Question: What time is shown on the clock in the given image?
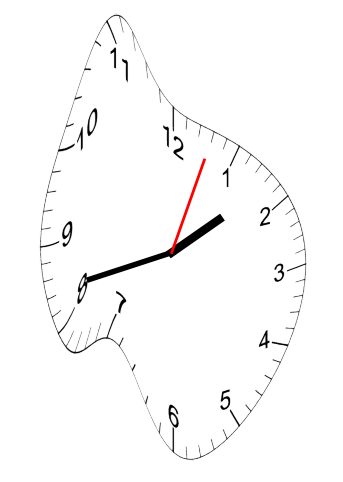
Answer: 01:42:03